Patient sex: M
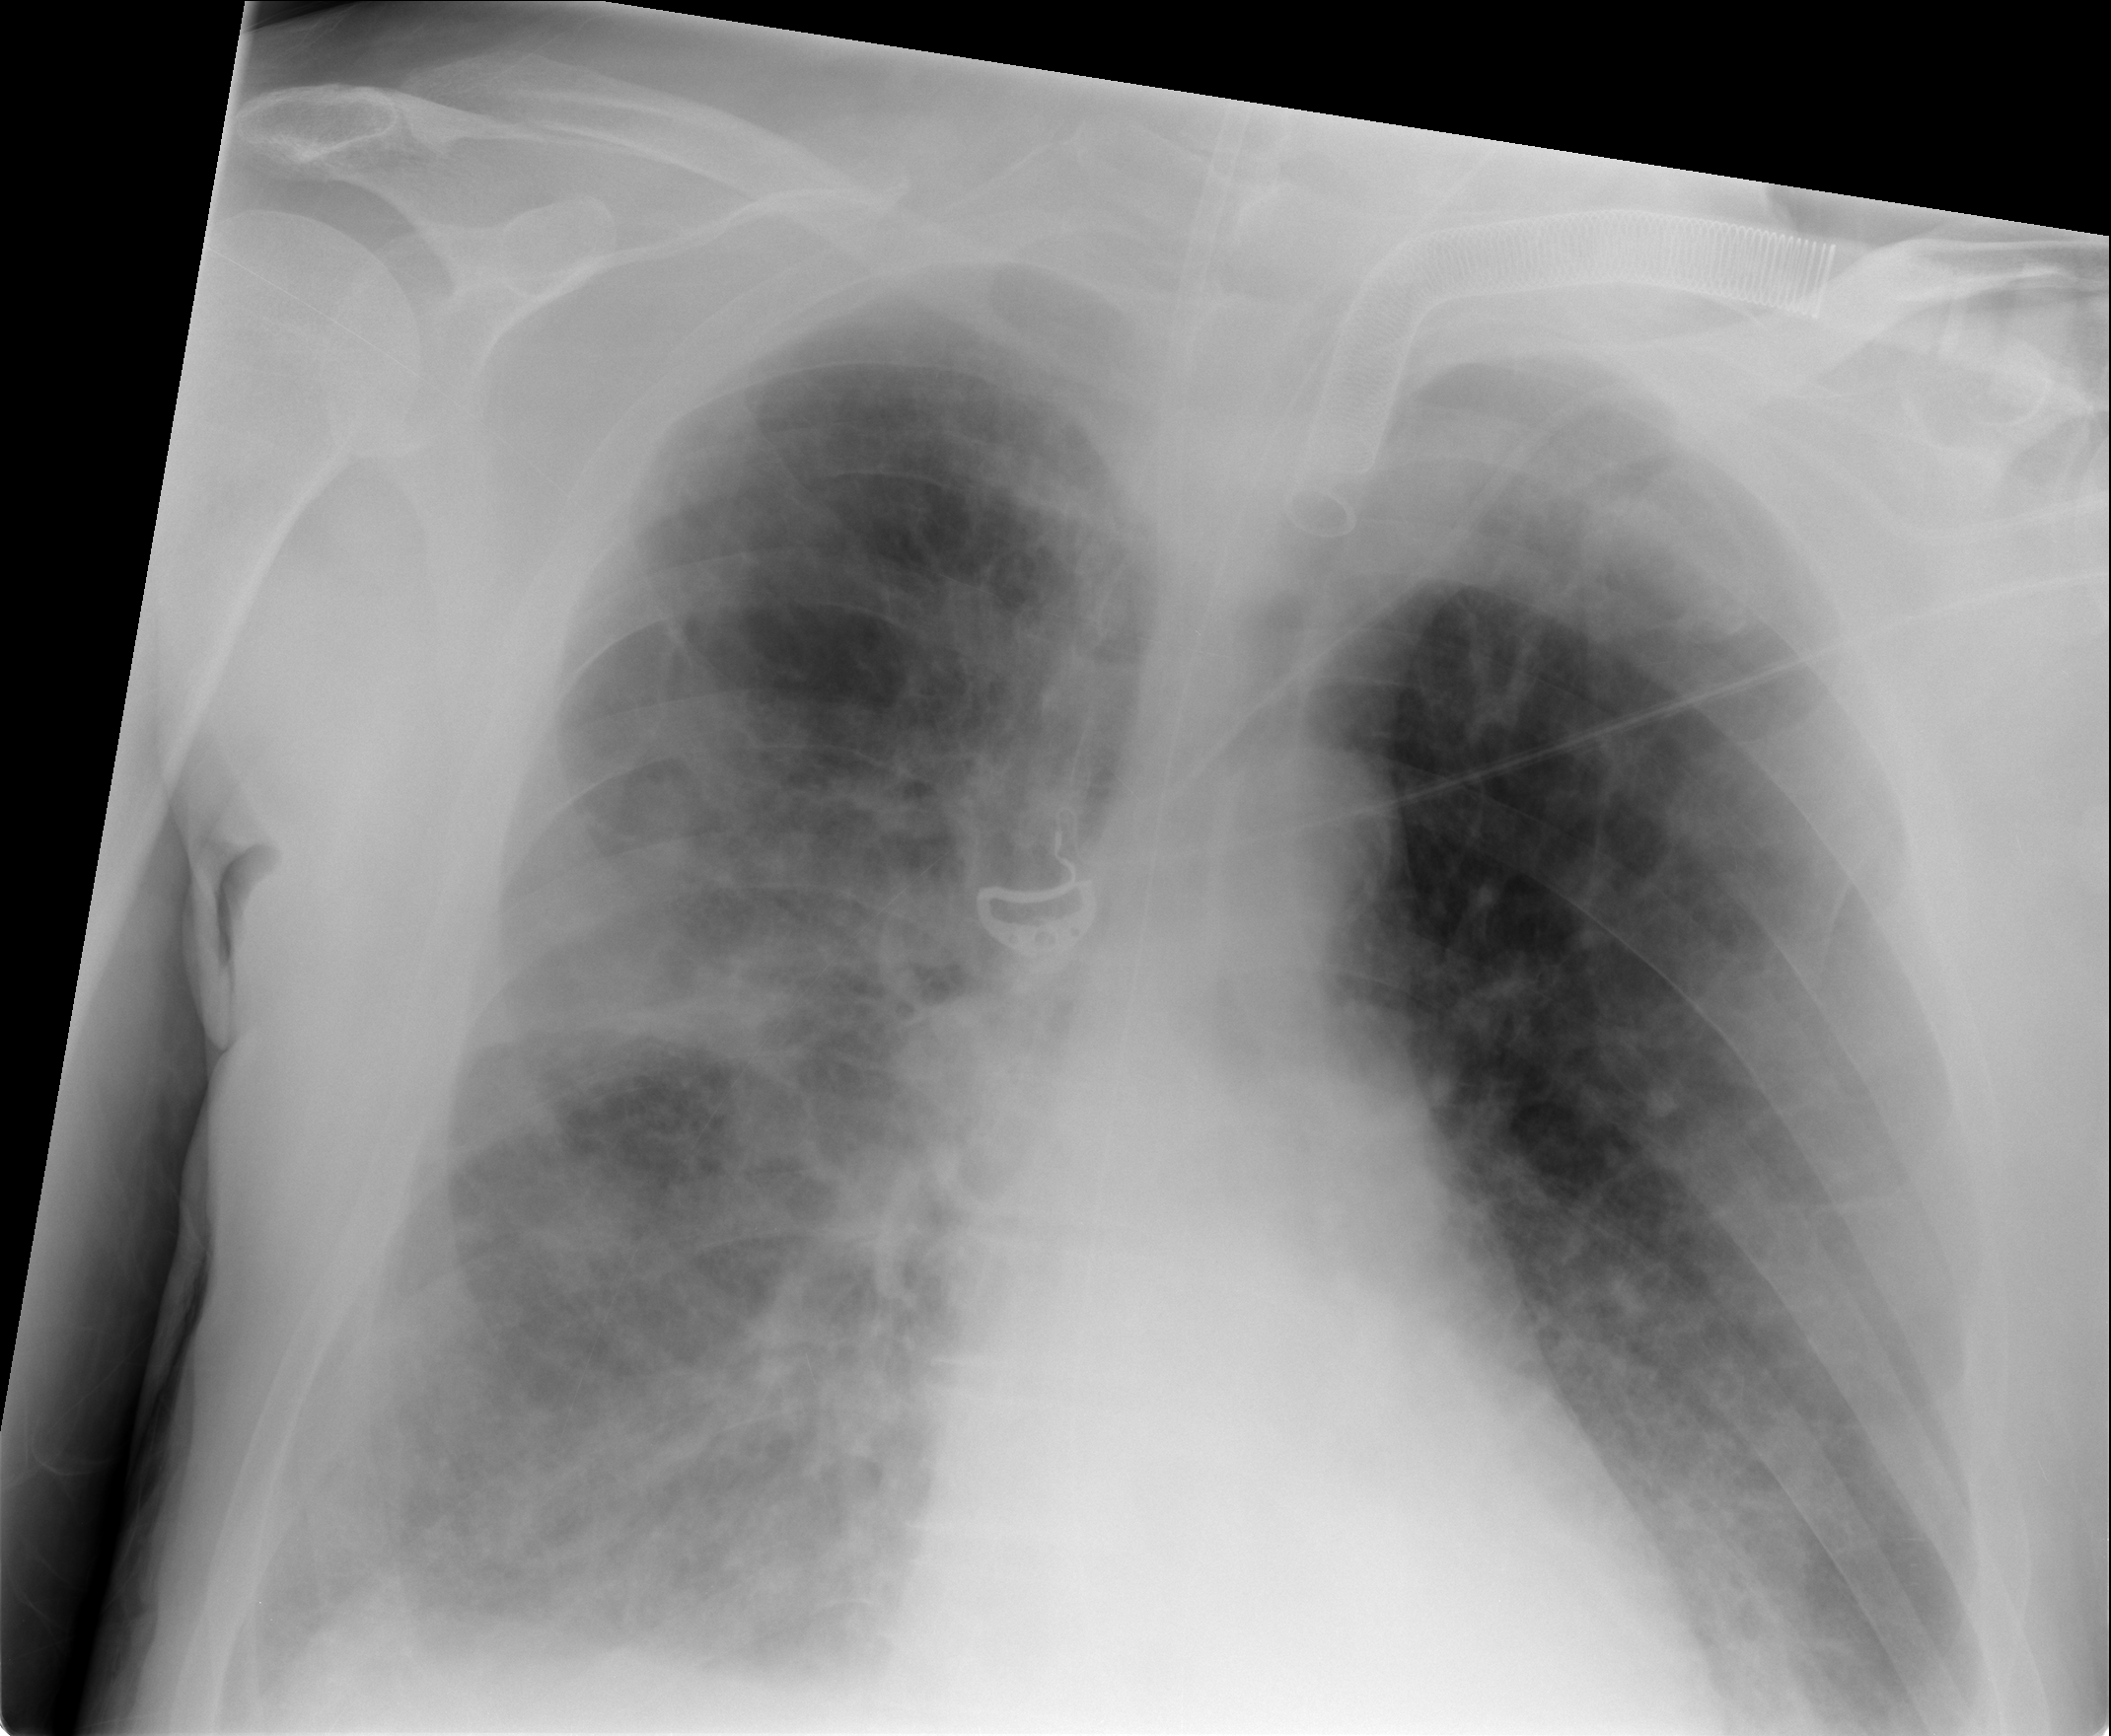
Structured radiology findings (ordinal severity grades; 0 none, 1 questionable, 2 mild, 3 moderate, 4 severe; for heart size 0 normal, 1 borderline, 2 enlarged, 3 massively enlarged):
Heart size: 0
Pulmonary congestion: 0
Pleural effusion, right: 2
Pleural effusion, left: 2
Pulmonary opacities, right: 3
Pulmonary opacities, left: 2
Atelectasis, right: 2
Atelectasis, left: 2